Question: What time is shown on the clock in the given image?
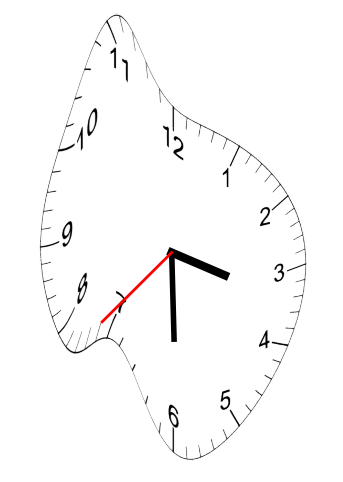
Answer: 03:29:37